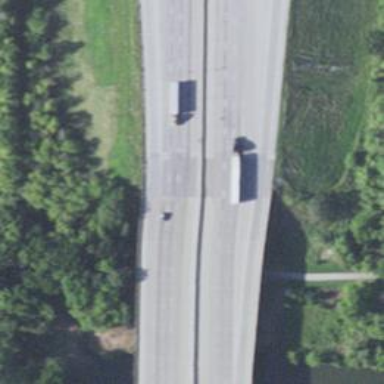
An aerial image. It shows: Motorway.